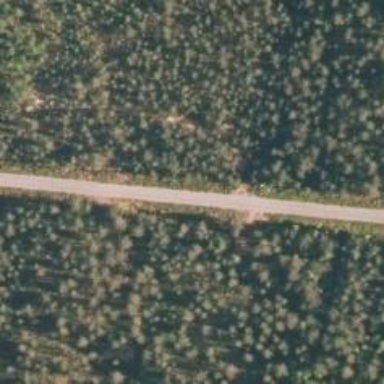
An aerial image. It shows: Unclassified road.